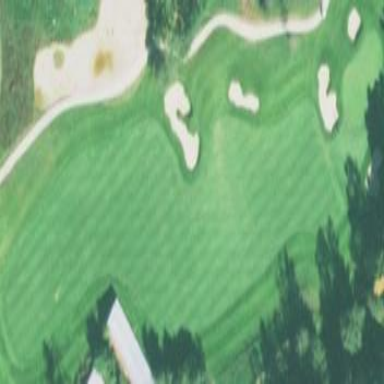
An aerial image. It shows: Grassy area designated as golf fairway.